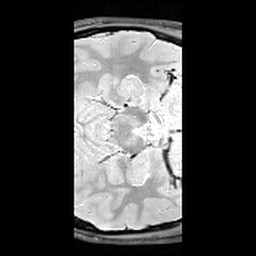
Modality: T1w
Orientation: axial
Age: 21
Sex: male
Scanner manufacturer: siemens
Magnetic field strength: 3 T
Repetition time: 6.5 s
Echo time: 0.016 s